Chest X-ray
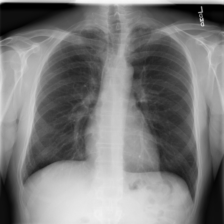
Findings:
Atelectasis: negative
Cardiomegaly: negative
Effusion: negative
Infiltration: negative
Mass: negative
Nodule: negative
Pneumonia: negative
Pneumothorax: negative
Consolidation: negative
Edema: negative
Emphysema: negative
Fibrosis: negative
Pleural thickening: negative
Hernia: negative